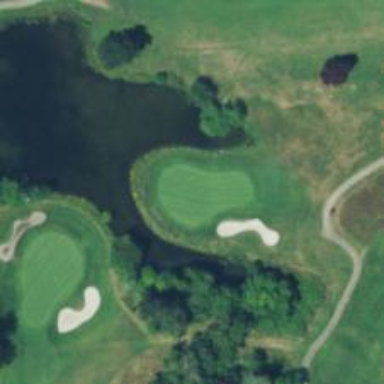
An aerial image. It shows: Golf hole.